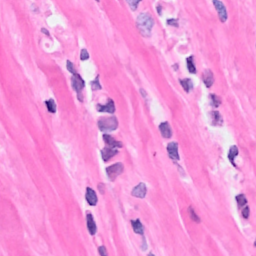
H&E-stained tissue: Breast